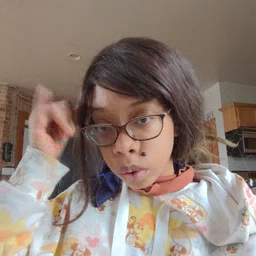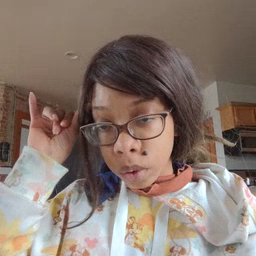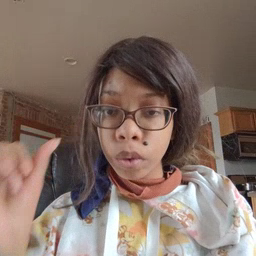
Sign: cow